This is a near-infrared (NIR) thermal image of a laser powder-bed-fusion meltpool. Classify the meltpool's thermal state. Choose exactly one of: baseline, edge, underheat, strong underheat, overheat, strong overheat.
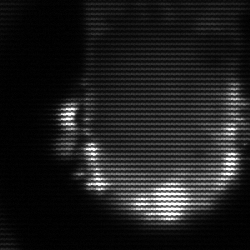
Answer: baseline